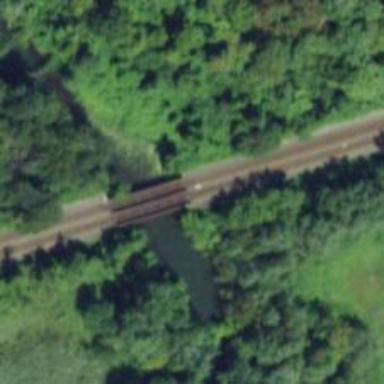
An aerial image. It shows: Bridge over railway line.